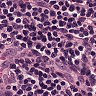
Metastatic tissue present: no